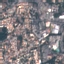
Land use / land cover: Residential